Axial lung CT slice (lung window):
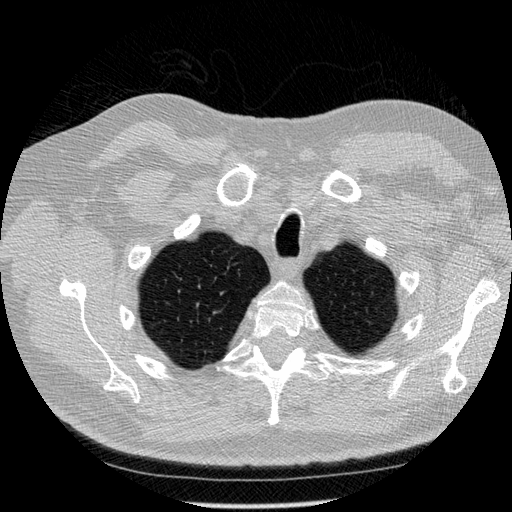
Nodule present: no